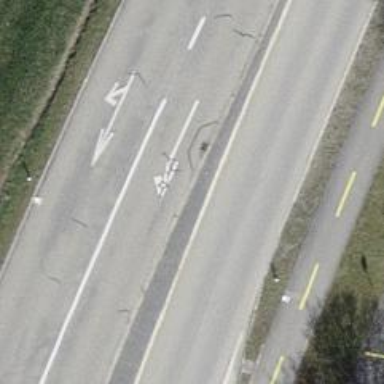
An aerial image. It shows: Tertiary road with separate asphalt surfaces for the sidewalk and cycleway.